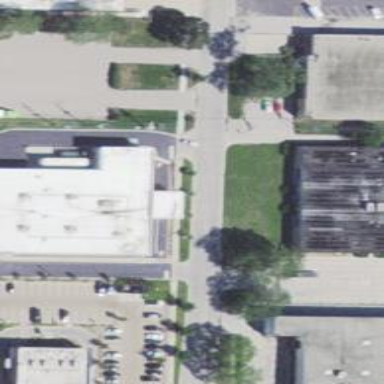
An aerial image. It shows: Retail building.